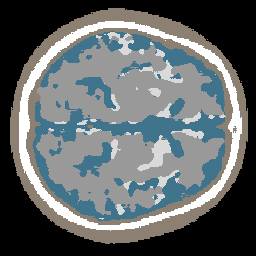
Label: no_lesion